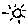
Label: sun